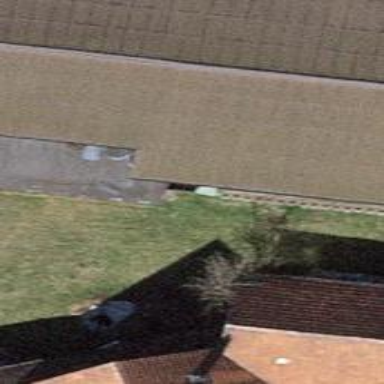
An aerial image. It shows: Rural barn.